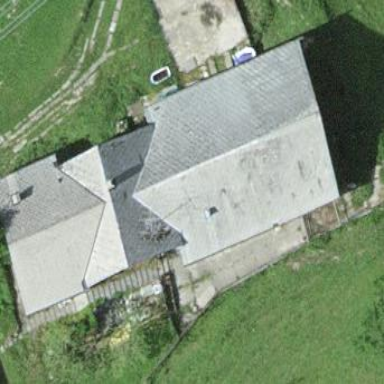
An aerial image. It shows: Farm building with gabled roof.